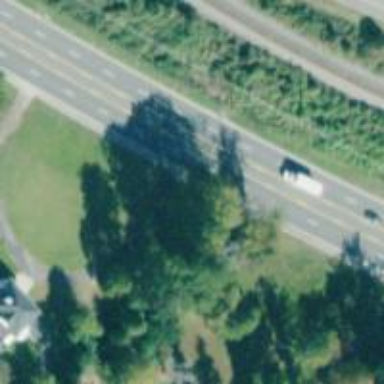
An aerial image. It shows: Primary road with asphalt surface.